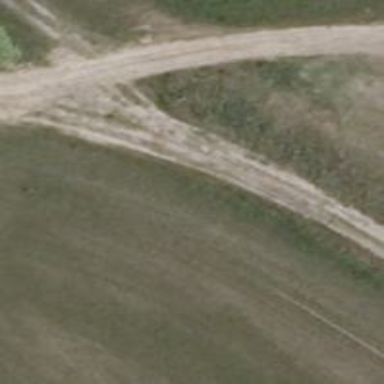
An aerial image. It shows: Sandy track with grade4 tracktype.